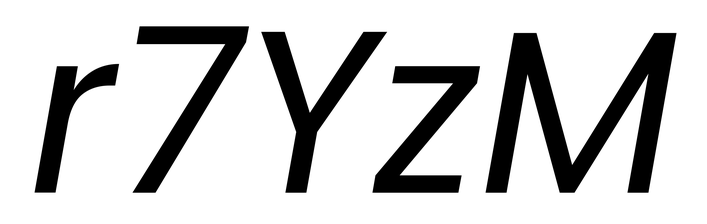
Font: Poppins-Italic